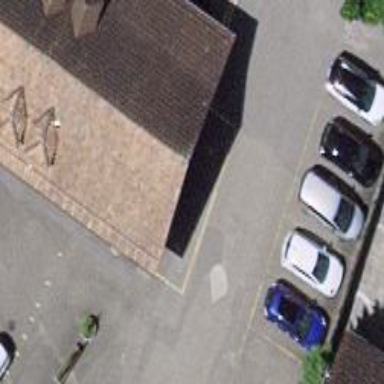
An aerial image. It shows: Garage.